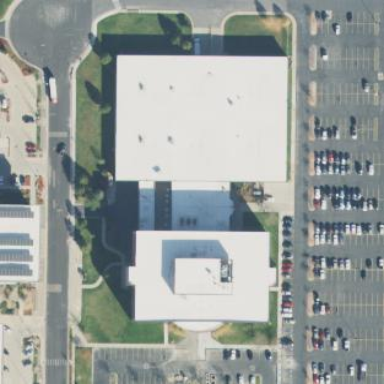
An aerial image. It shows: Building part with flat roof.